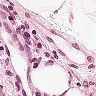
Metastatic tissue present: no